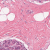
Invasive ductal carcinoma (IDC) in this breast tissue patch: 0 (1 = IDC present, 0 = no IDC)